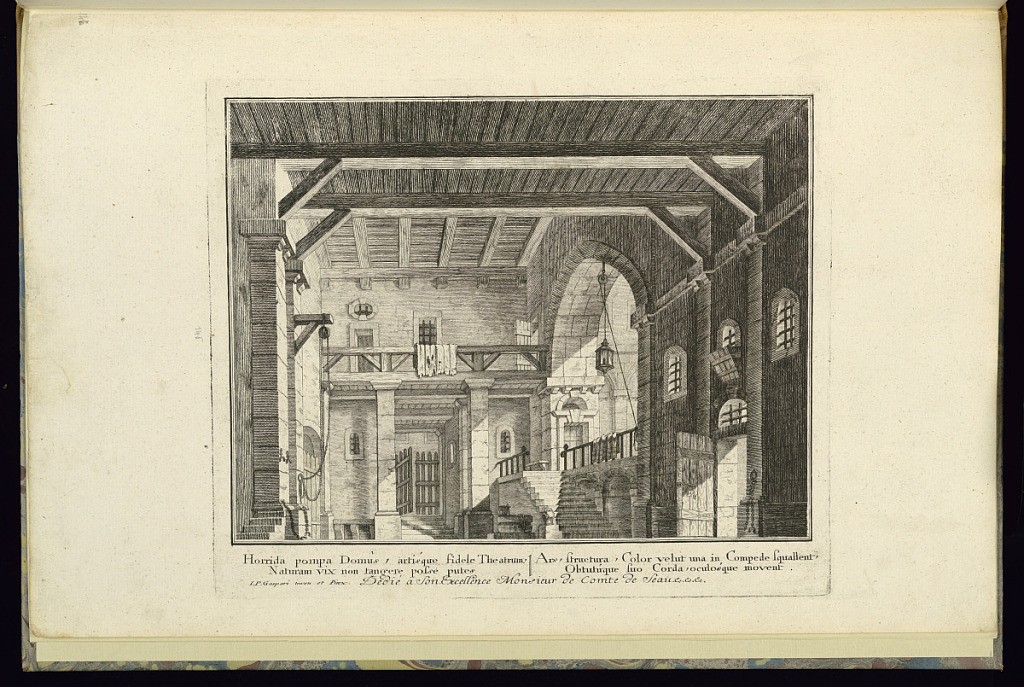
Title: Architectural Interior
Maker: Giovanni Paolo Gaspari, 1714 – 1775
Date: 18th century
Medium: Etching and engraving on off-white laid paper
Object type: Print
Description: Scene of an interior of a wooden and stone space.